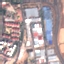
Label: Industrial